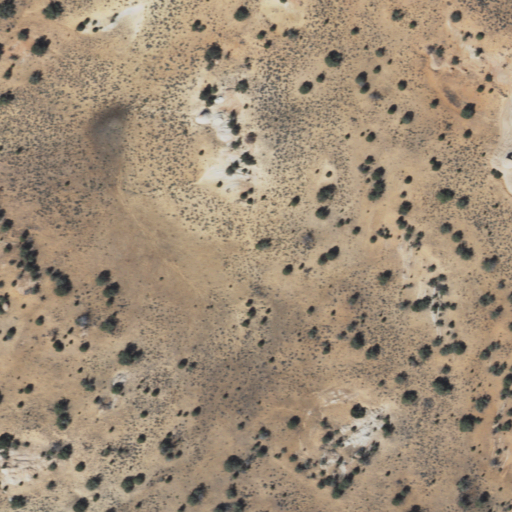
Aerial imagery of depression(s) in Arizona named Big Pocket containing only shrub